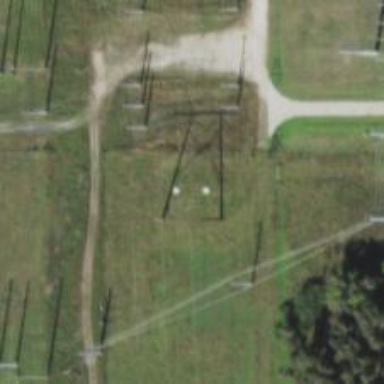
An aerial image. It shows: H-frame designed tower for power lines.